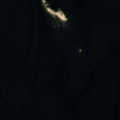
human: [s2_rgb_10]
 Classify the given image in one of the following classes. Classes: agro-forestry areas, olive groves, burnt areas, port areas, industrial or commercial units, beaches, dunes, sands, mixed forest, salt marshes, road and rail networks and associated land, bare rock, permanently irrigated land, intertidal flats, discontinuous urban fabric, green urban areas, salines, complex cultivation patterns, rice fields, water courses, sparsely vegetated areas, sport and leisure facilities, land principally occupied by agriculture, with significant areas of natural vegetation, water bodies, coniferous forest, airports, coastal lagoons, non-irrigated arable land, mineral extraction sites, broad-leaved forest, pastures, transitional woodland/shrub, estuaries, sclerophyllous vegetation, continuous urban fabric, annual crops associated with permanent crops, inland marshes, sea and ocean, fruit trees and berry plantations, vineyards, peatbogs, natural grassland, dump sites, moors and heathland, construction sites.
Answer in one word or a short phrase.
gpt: sea and ocean